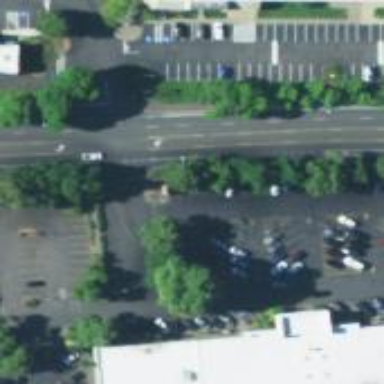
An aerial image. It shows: Parking space is available.